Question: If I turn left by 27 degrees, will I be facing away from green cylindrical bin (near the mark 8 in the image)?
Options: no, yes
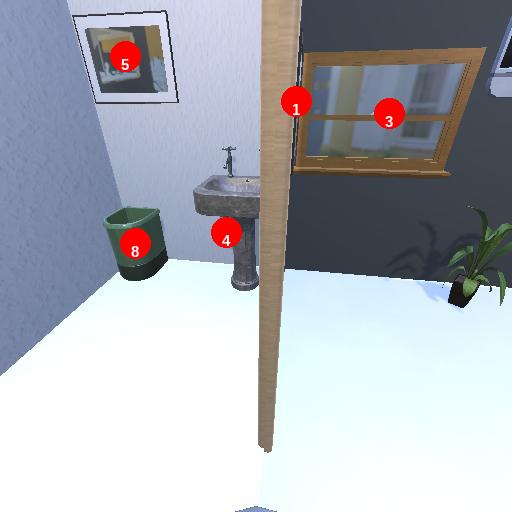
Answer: no